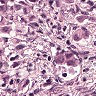
Metastatic tissue present: yes